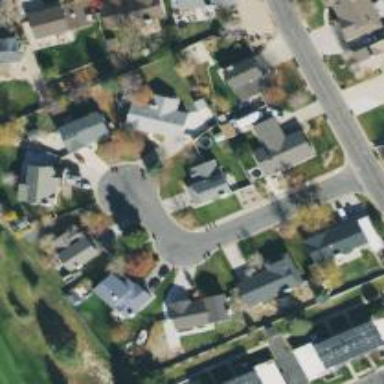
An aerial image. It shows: Residential road.